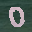
Label: 0